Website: apple
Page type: orders-overview
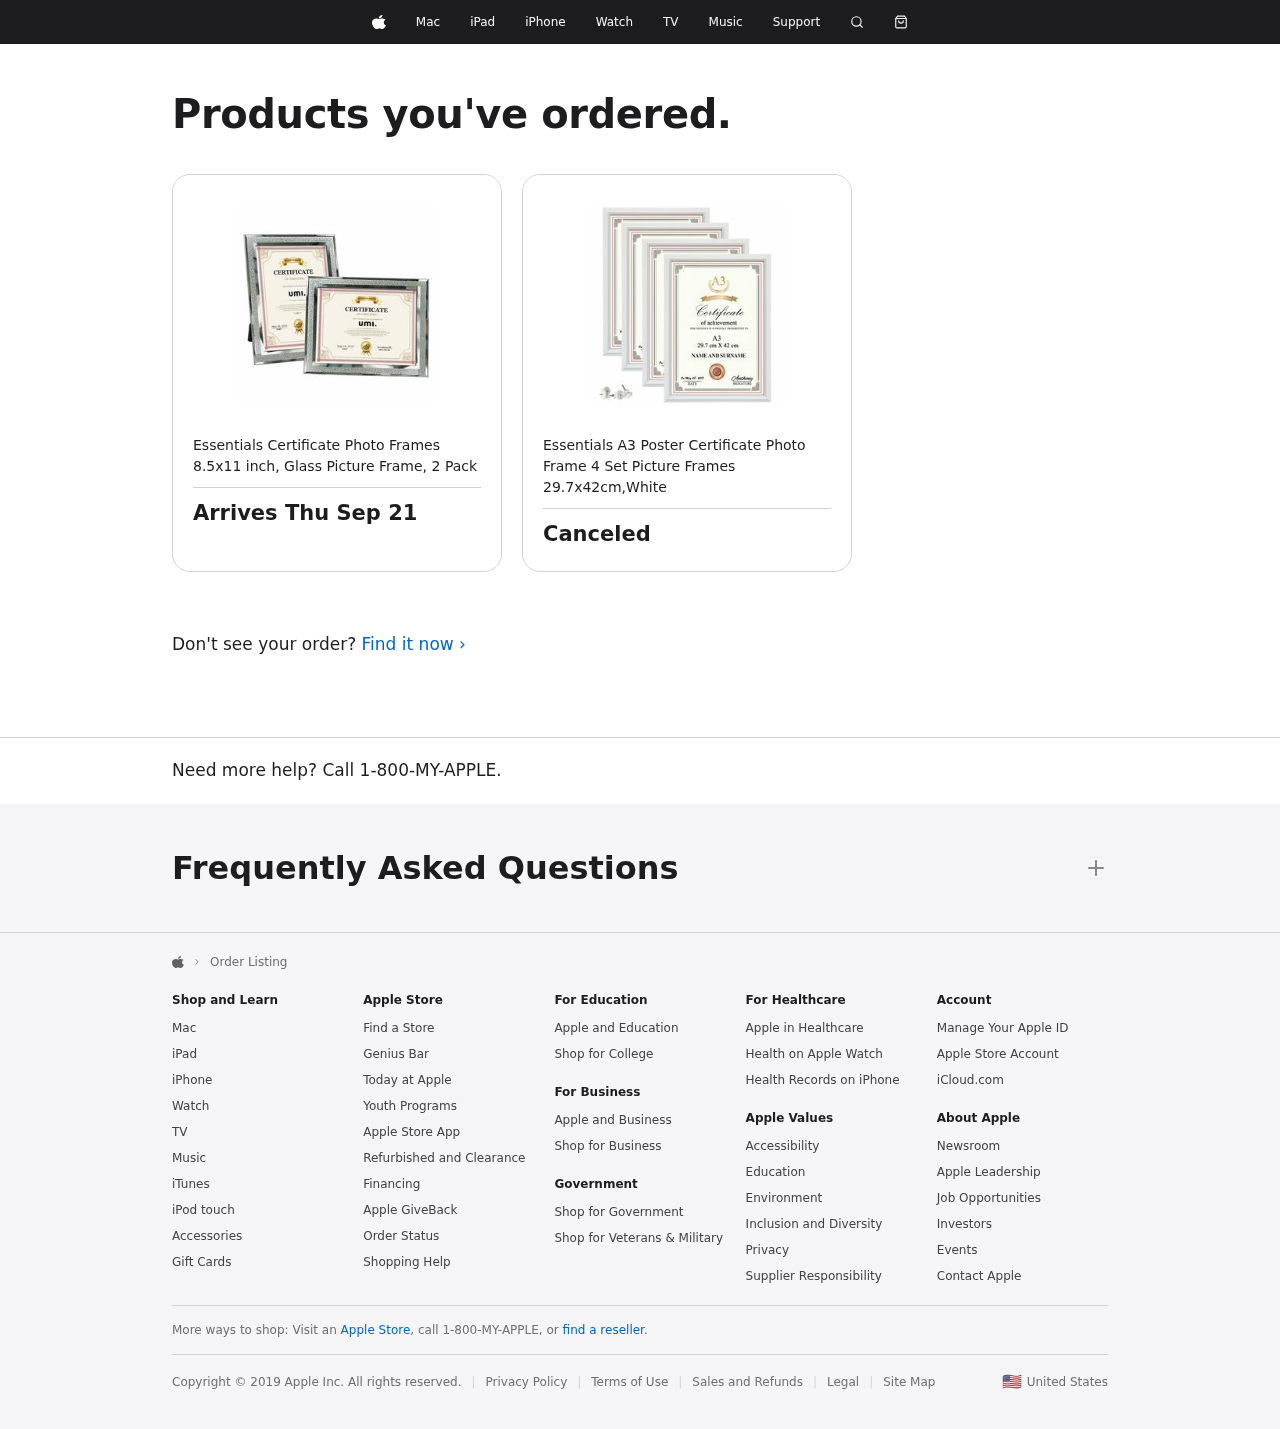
Product elements: key: PRODUCT1_NAME
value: Essentials Certificate Photo Frames 8.5x11 inch, Glass Picture Frame, 2 Pack
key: PRODUCT2_NAME
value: Essentials A3 Poster Certificate Photo Frame 4 Set Picture Frames 29.7x42cm,White
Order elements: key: ORDER_DELIVERY_DATE
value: Arrives Thu Sep 21